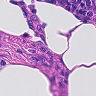
Metastatic tissue present: no